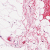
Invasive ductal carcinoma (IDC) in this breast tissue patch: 0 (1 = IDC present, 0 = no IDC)